Question: I want to design a robot with GPS navigation capable of moving from point A to point B by using GPS coordinates and a compass as a guide. Also I want the robot to be controlled from a website (server) to override the autonomous mode. The robot should provide live camera feed to the server and display the robot location on a map as it is moving to the destination. Here are the components I want to use and what they are used for.
Provides GPS coordinates to the Robot
Provides live feed to the server
Provides internet connection
Provides directions
Detects objects and avoid them
I am using <URL> to control the motors, however at this point I don't know which motherboard to use.
I am debating between using a Laptop, Beaglebone black, Raspberry PI, Arduino, or a combination of two. Maybe the Arduino can be used for sensors along with a motherboard that has to meet the requirements.
I know JAVA, C/C++, VB.net, and a little of HTML and PHP. Which motherboard should I use? What are the advantages and disadvantages? I know I might need more components such as USB hub if I was to go with the Beaglebone or less if I was to go with the laptop. But the thing that bothers me the most is how all the things going to be connected together ?
In order for the robot to navigate autonomously, it has to use the GPS, compass, and the sensors data, but at the same time 'something' has to control the motor controller. Also I need the GPS coordinates to display the robot on the map, and the camera stream to provide live feed which 'something' has to control those as well.
Can I write one software or make an APP that controller all these components and talk to the web server at the same time or how do I go about doing it? Any suggestions would be appreciated!
Here is the diagram I came up on how to connect all the components together. I need feedback if this design will work and if it can be improved.

More details on design.
It will gather GPS, compass, and all sensors data. It will send it to the laptop through a UART to USB converter.
It will be responsible for planning the route and controlling the motor controller based on the information coming from the Arduino. It will stream the camera to the webserver and send current GPS of Robot. The laptop will also get the control commands and GPS (Destination) from the website. The program will be written in VB.net.
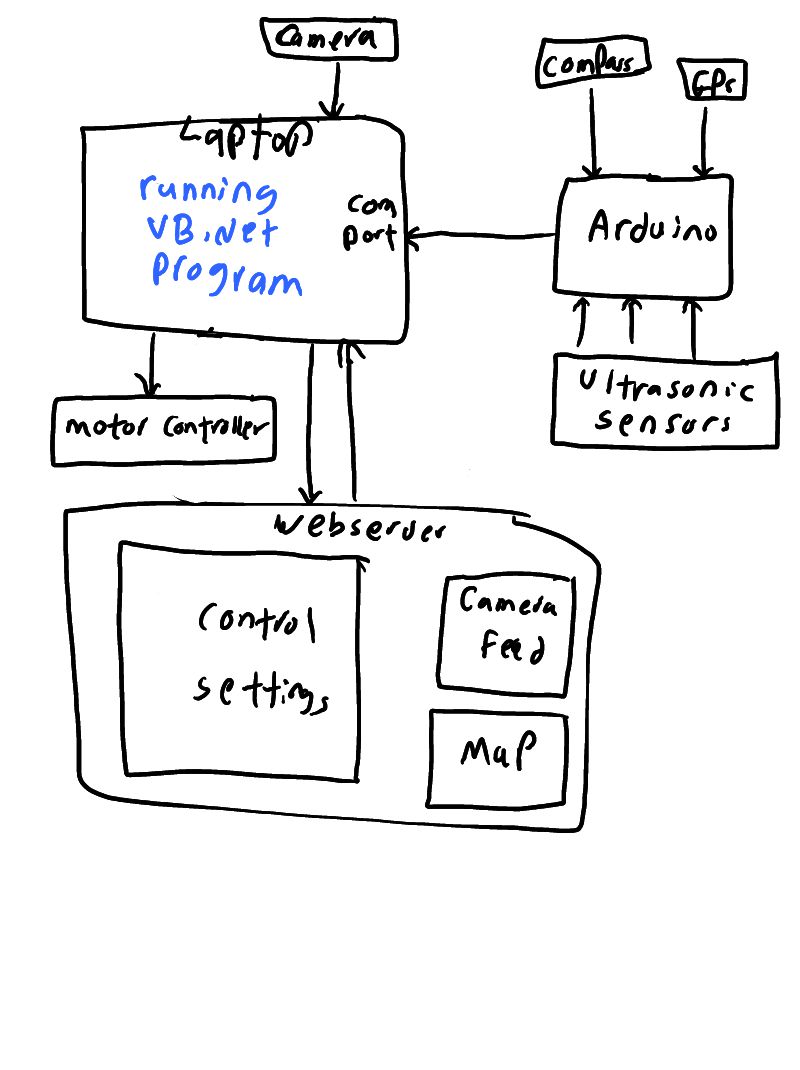
Answer: well depending on the side of the robot and on your skills, I would start with the simplest robot as possible.
Starting with a laptop connected via USB to an Arduino can be a good idea: you'll have all the software you need available on your laptop, ease of use and a real interface to see if something's wrong. On the other end, the Arduino will control the motor, the GPS and the sensors. You'll be able to move to a Raspberry Pi if size is an issue.
On the Arduino, you can upload a custom program to interface it with the laptop. It will wait for the laptop instructions before doing anything. On the laptop you can use which ever language you like best as you won't struggle with power or battery, at least in the beginning. On the Arduino you could also use <URL> but you might need a little more work to get started.
You will also need extra power for the motors and a dedicated shield.
Something is bothering me though: you want live stream and gps localization. I guess you want you robot to move outside. At the same time you want wifi to connect to the server. I might have missed something but if your robot is working outside, you might be far from a wifi hotspot to connect to.
Could you clarify this point?
Hope this will help you get started